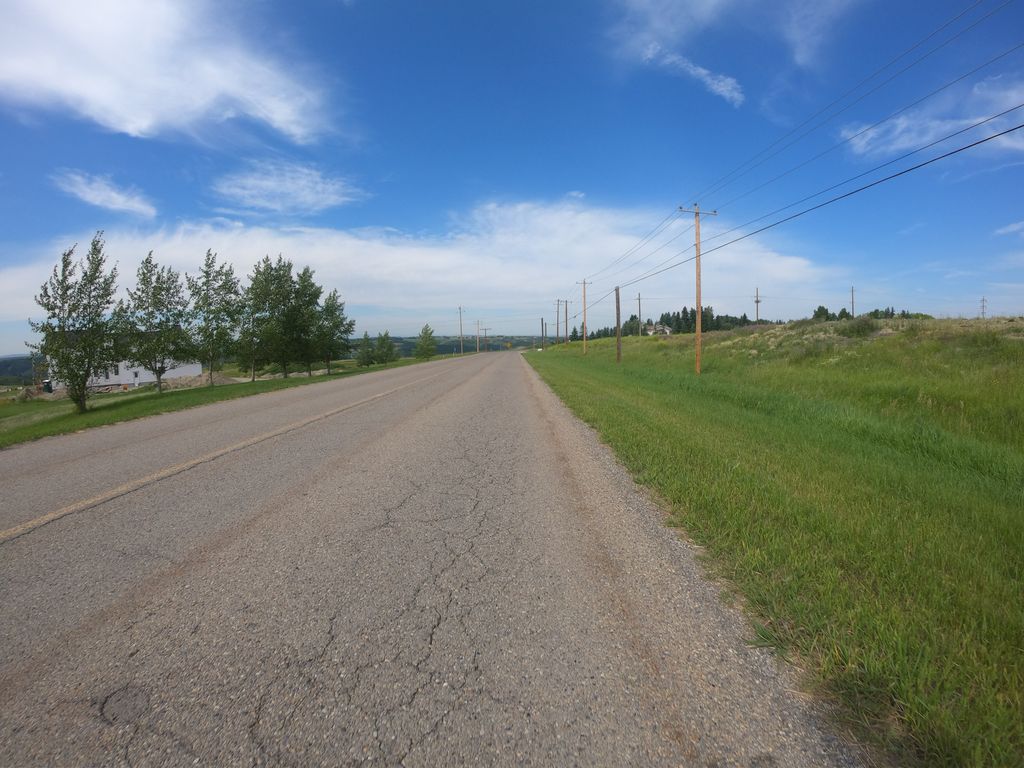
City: calgary